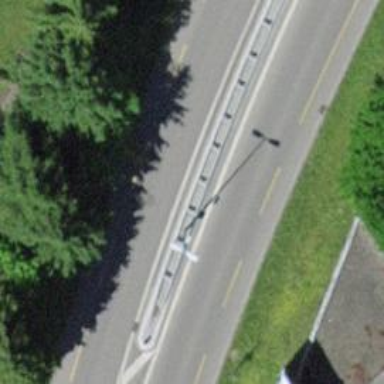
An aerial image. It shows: Primary highway with dedicated lane for cyclists.